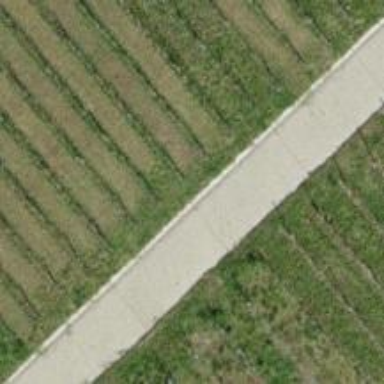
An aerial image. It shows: Track road with concrete surface.